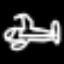
Label: airplane